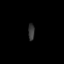
Tissue: prostate
Cell type: Fibroblasts
Senescence score: 0.7597
Nuclear area (px): 107
Mean DAPI intensity: 52.916